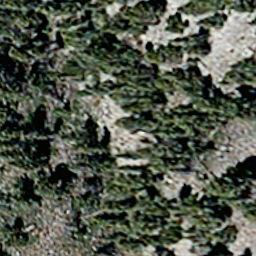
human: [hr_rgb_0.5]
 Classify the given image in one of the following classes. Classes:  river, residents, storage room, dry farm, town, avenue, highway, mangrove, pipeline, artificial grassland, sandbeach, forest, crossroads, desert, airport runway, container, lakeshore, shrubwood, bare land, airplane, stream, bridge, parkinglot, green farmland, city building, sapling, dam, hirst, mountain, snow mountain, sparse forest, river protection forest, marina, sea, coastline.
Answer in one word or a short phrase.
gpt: sparse forest